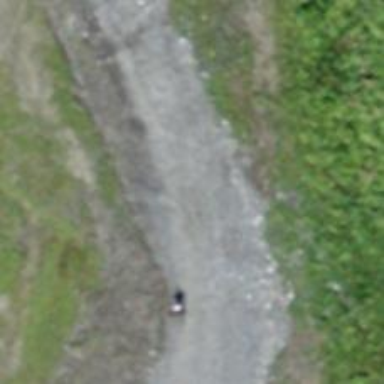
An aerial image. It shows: Gravel track of grade 2 with excellent trail visibility.